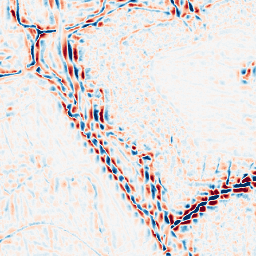
Category: wavelet
Decomposition family: wavelet_dwt
Decomposition parameters: wavelet: sym4
level: 3
Upsampling method: linear_exact
Upsampling parameters: scale: 8
Upsampling scale: 8